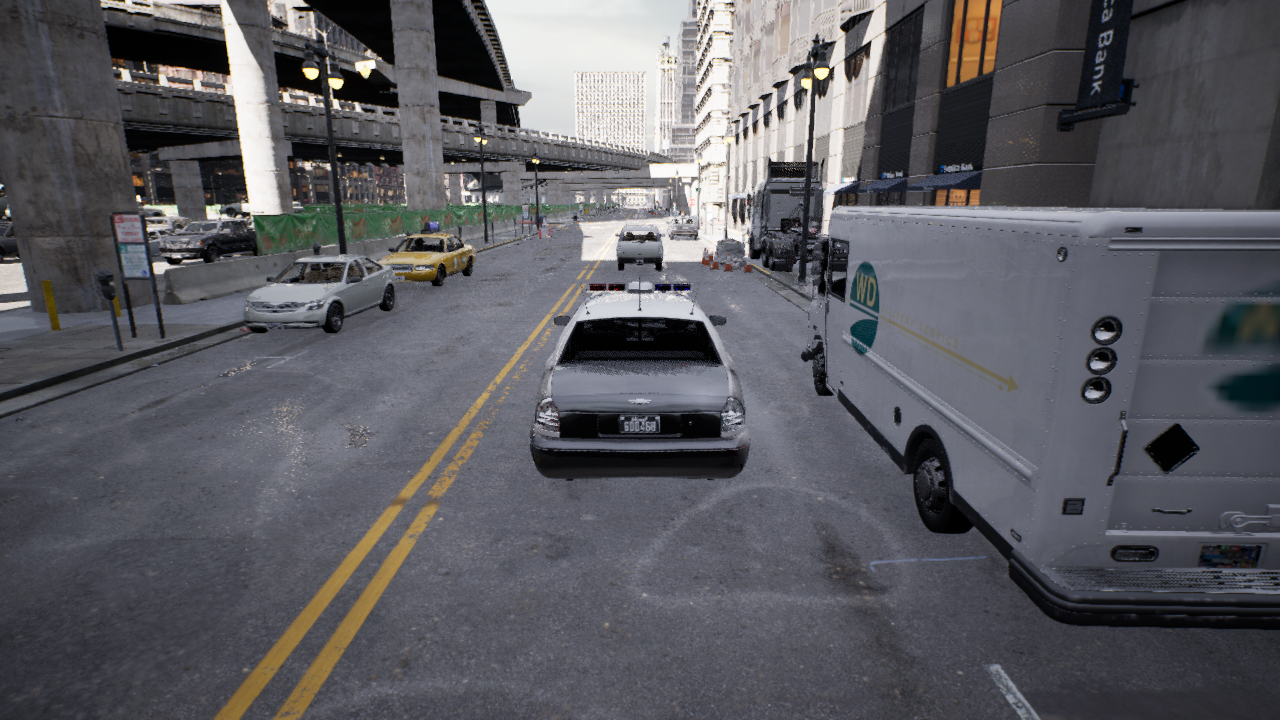
Venue: downtown
Lighting: clear day
Vehicle rig: sedan